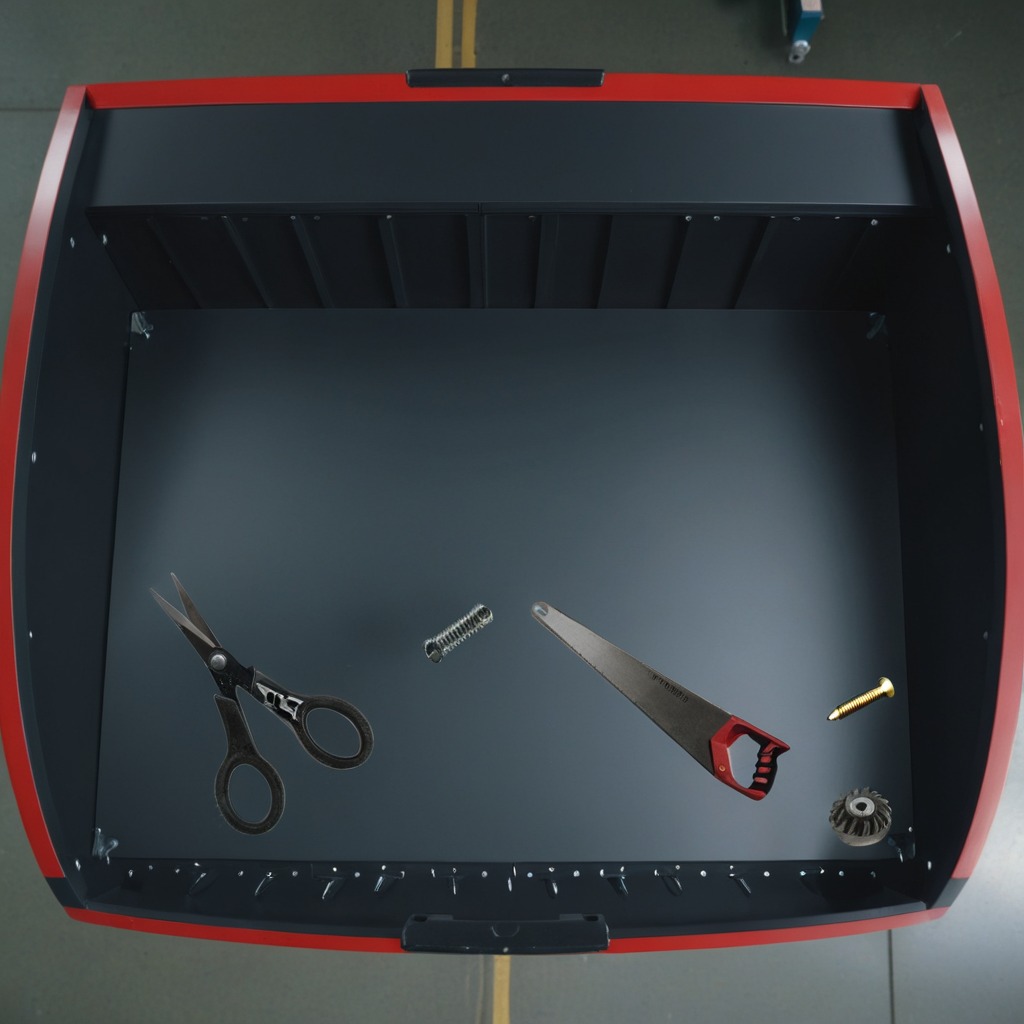
A steel gear with teeth, a metal machine screw, a coiled metal spring, a handheld metal saw, and a pair of scissors are lying on the toolbox surface in an airplane hangar workshop 8K.